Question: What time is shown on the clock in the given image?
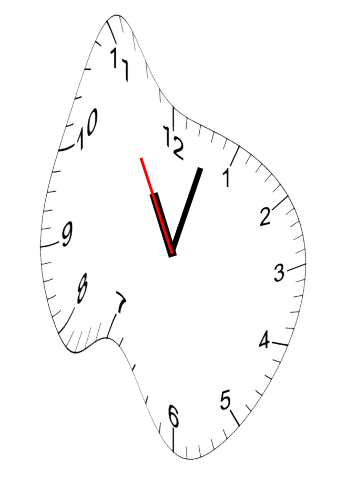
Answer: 11:02:55